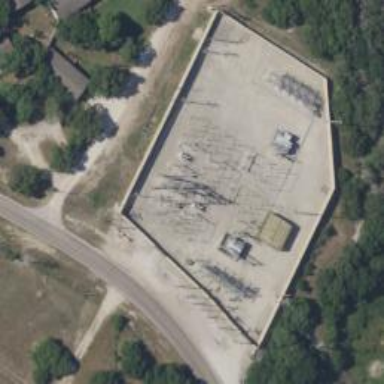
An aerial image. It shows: Distribution level power substation enclosed by wall.